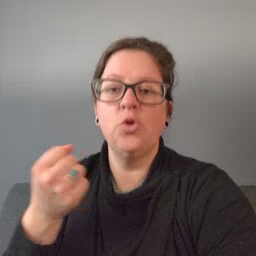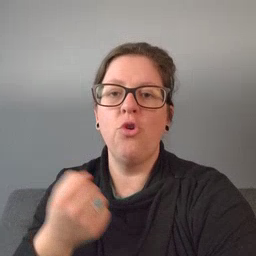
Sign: car